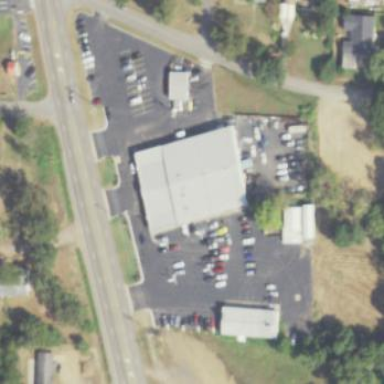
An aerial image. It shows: Commercial building housing car rental service.